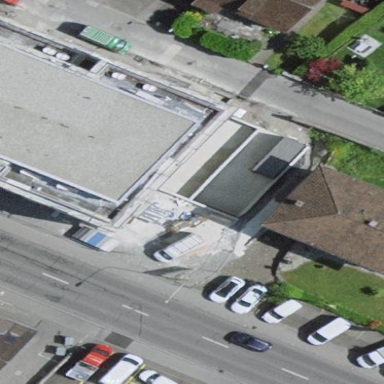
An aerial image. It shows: Group of garages.